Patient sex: M
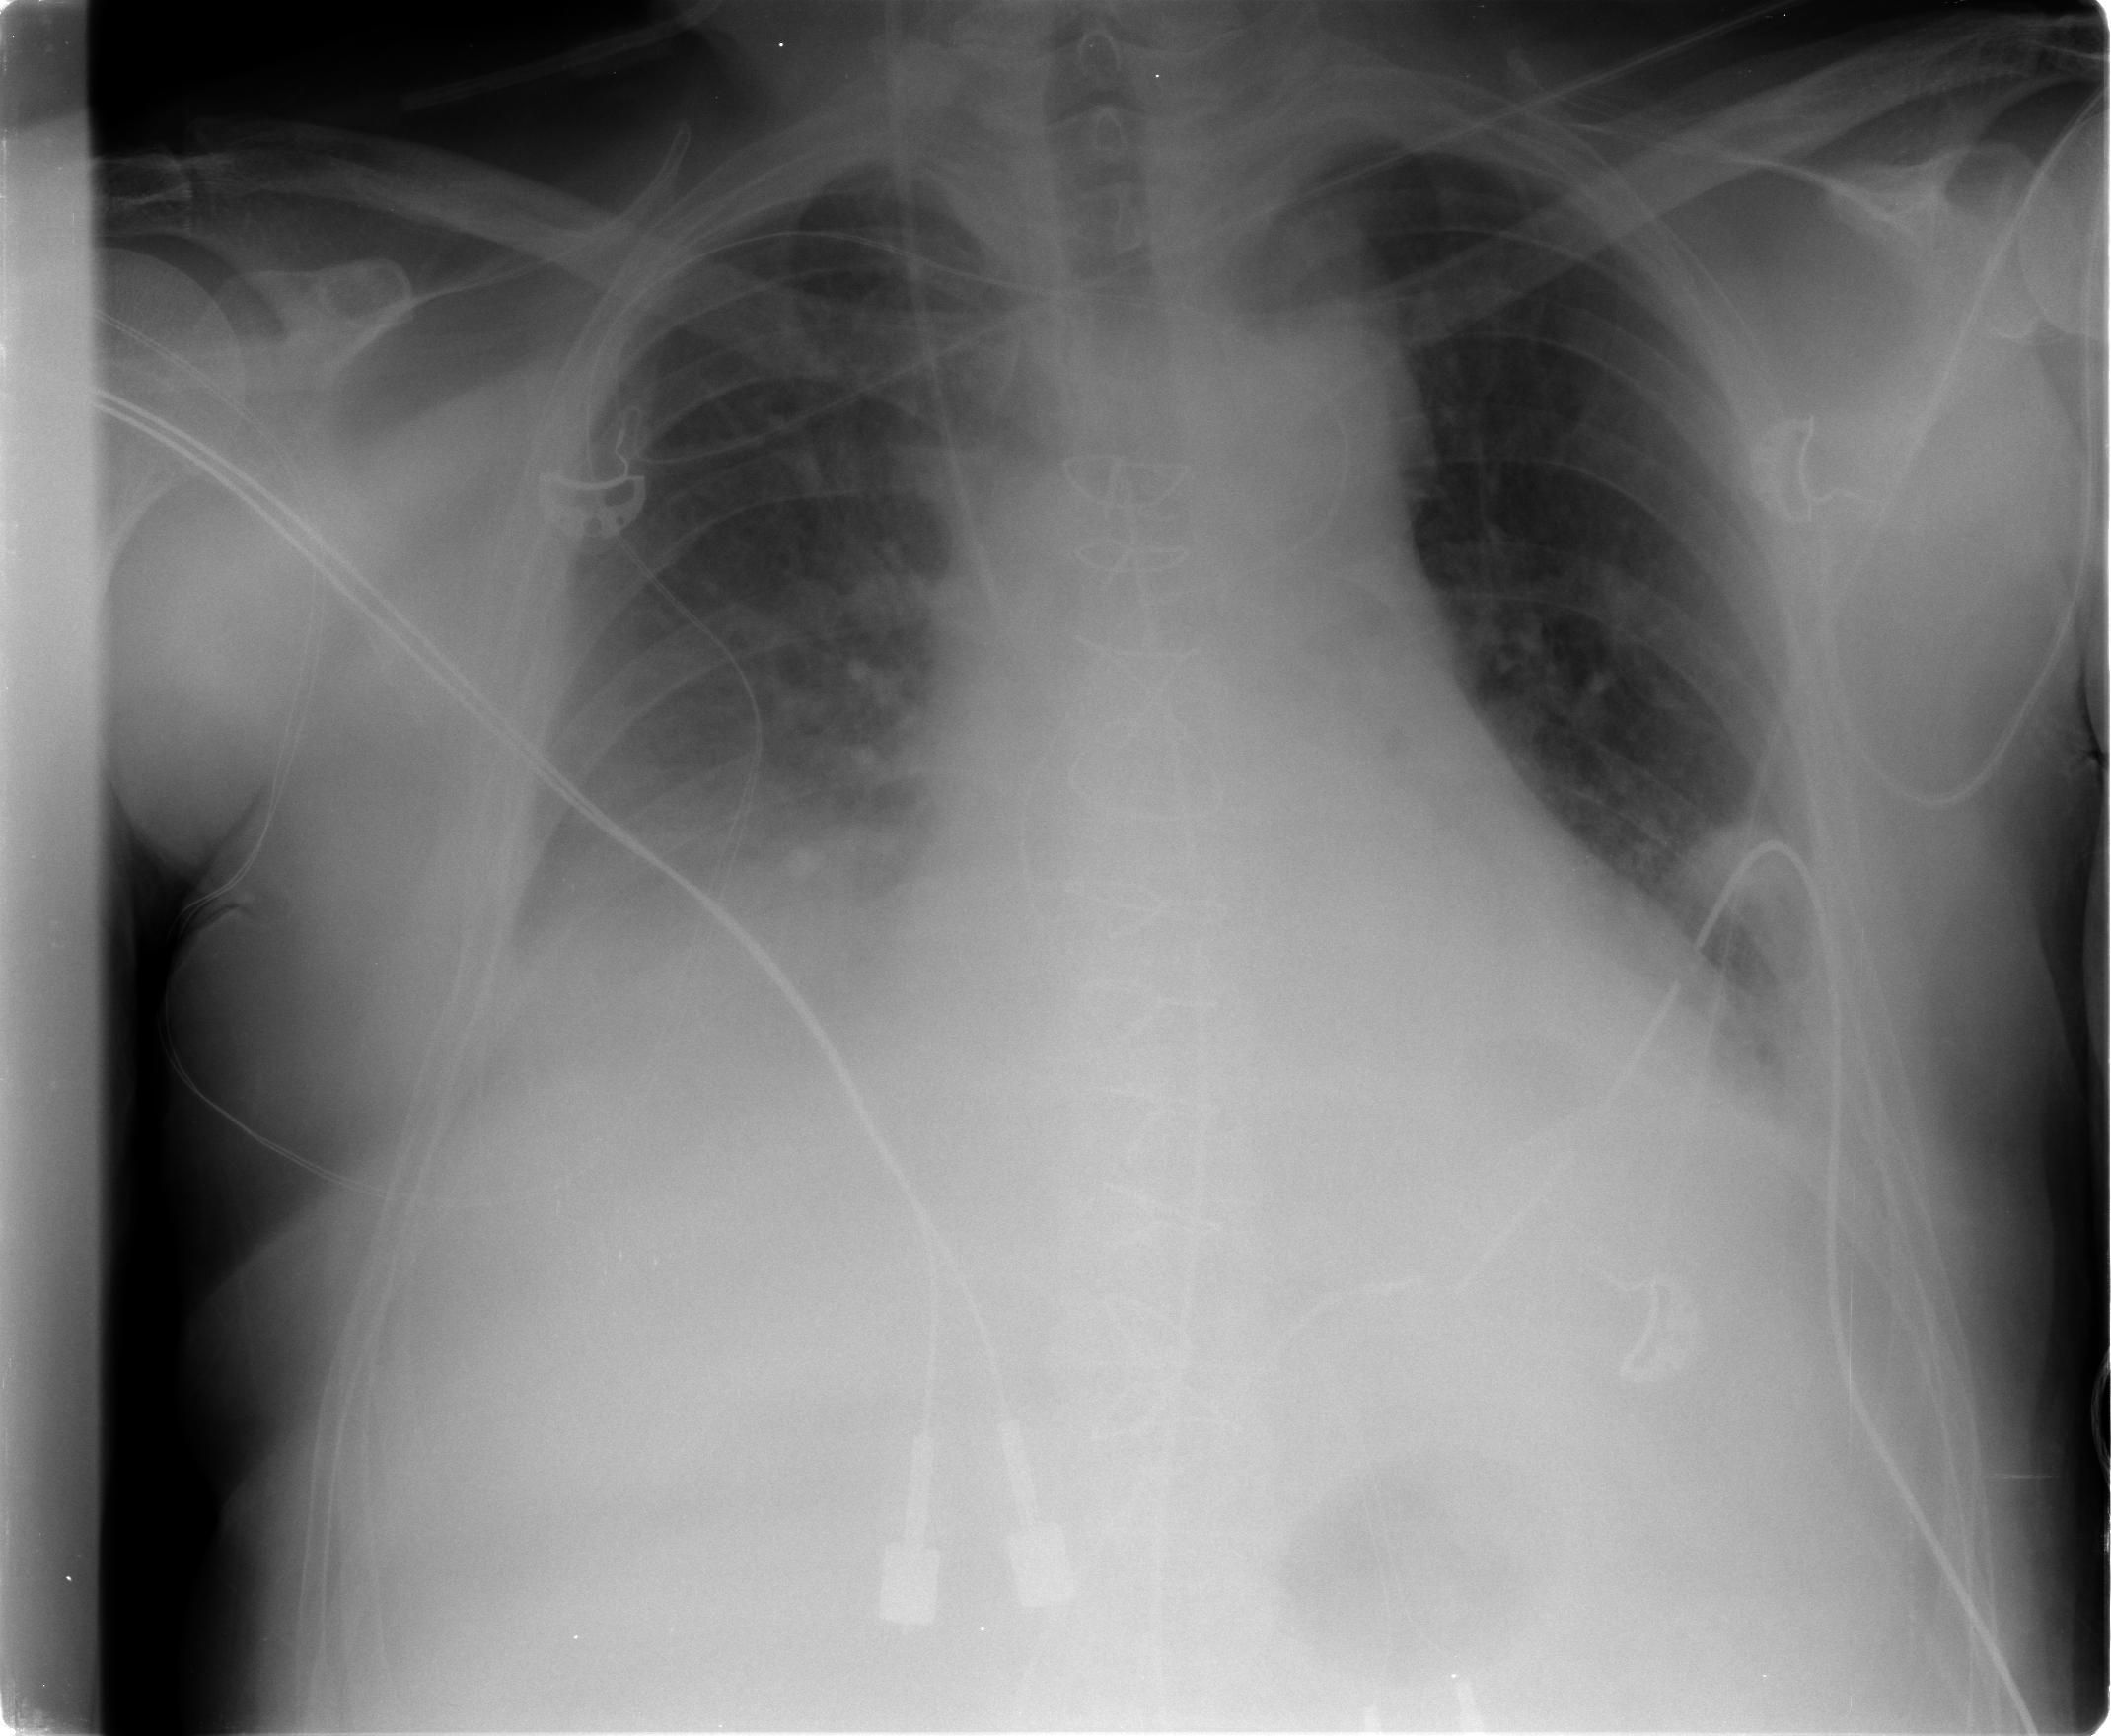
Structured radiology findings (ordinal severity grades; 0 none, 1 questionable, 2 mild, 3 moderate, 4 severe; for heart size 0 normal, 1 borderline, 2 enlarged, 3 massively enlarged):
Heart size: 2
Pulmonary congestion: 0
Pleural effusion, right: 3
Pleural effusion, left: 2
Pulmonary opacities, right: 2
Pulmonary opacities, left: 0
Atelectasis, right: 2
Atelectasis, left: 0